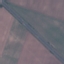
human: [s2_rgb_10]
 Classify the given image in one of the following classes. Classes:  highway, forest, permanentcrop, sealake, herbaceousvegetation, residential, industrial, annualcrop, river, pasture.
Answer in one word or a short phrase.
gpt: Highway